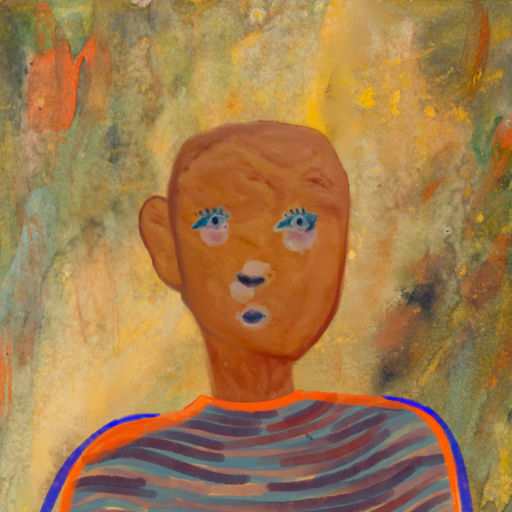
Background: Comrade, Head And Neck Front: Pious_Lady, Face Front: Hill_Girl, Bust: Experience, Hair Front: Blank, Head Accessory: Blank, Second Necklace: Blank, Necklace: Blank, Baby: Blank